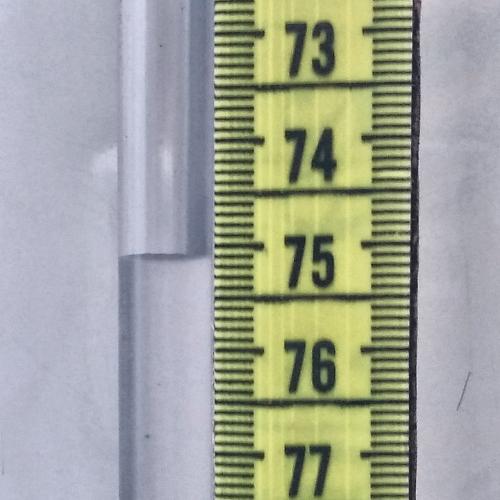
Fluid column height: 75.1 cm